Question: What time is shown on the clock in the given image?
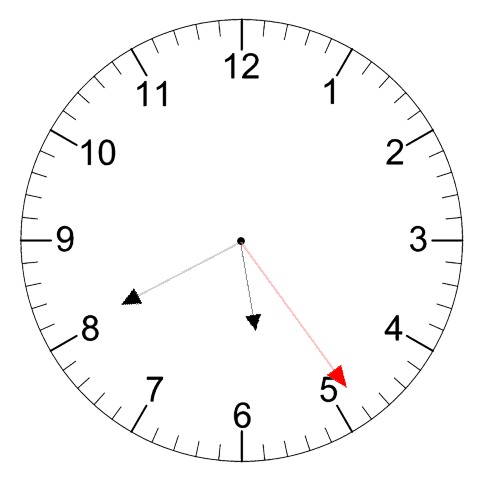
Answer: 05:40:24